Interaction volume radius: 10 \u00c5
Interaction volume height: 10 \u00c5
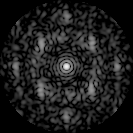
Disorder parameter: 0.5931